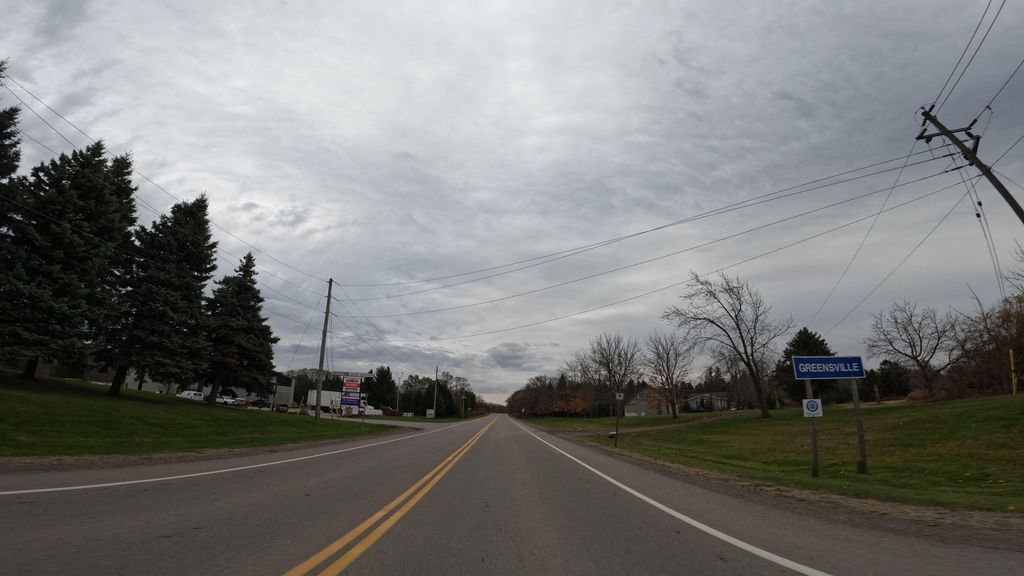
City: hamilton